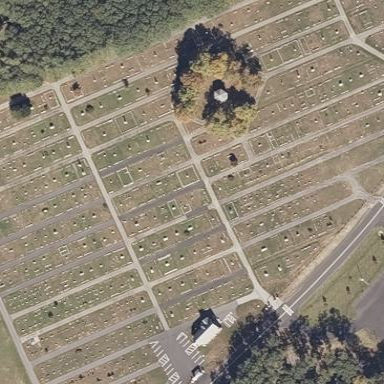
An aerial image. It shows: Grave yard.